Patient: sex F, age 60
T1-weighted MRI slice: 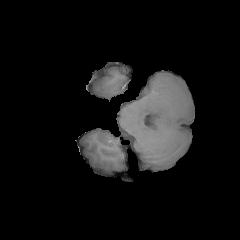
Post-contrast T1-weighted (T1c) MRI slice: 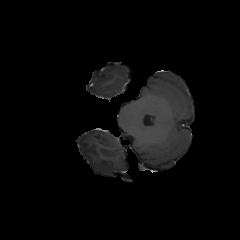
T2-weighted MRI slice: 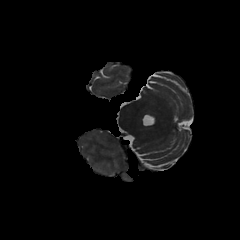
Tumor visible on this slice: no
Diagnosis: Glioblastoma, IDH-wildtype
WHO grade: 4